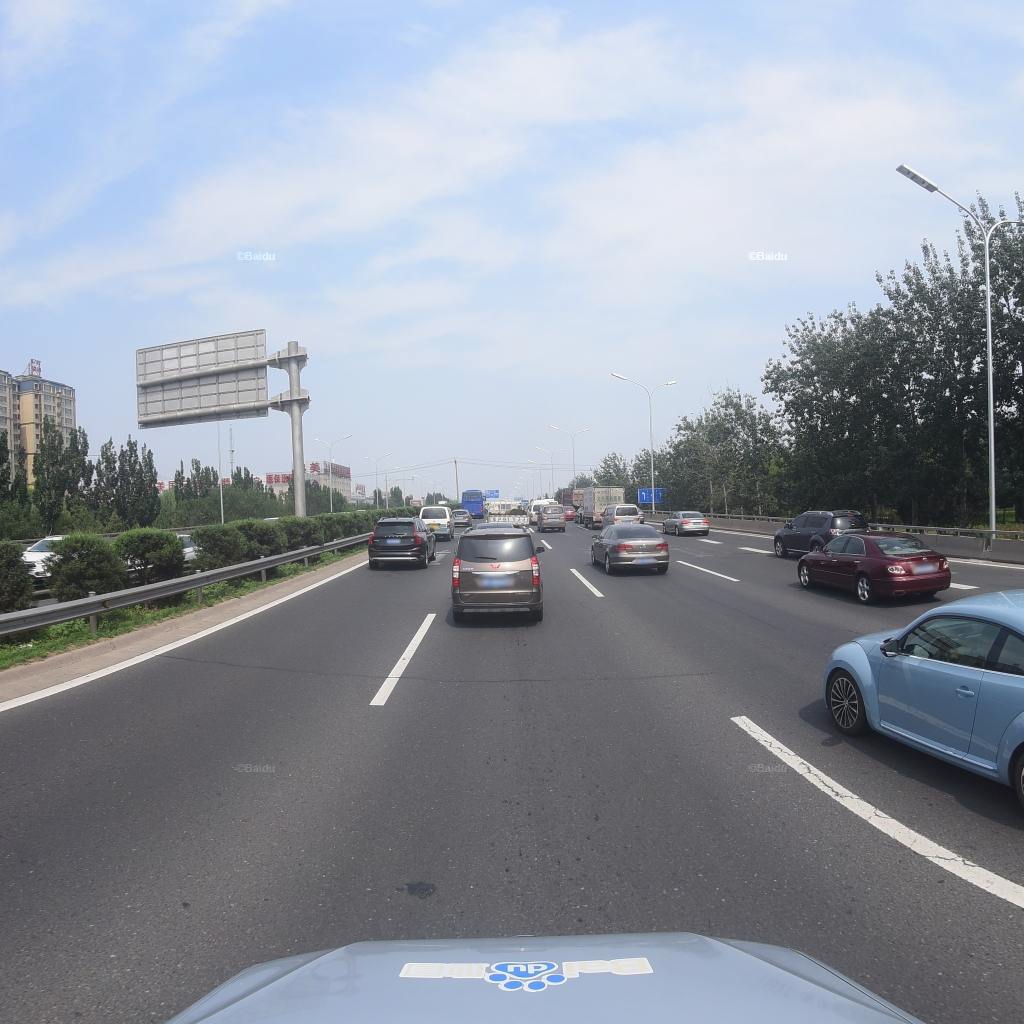
Region: Fengtai
Road damage annotations: longitudinal patch, transverse patch